Question: So I have QFormLayout that manages my QLabel-QLineEdit pairs just fine.
Problem is, that I need to achive something like this:

Horizontal border/tittle isn't a problem, but "Street"-"Apartment"/"Post code"-"City" pairs are.
So my question is:
If it's not possible with QFormLayout, do you have any suggestion about achivining the same with other layout (QGridLayout, I guess)?
Keep in mind, that labels can have different size proportions after translated to other languages.
Thanks in advance!
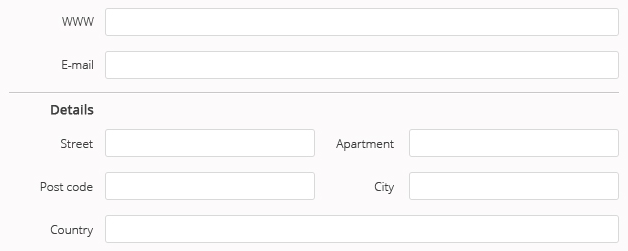
Answer: Thanks for all the response!
I've ended up adding QLabel as label and QHBoxLayout with QLineEdit, QLabel and QLineEdit as field to QFormLayout.
Something like:
'''
QLabel firstLabel, secondLabel;
QLineEdit fisrtEdit, secondEdit;
QHBoxLayout hBoxLayout;
hBoxLayout.addWidget(firstEdit);
hBoxLayout.addWidget(secondLabel);
hBoxLayout.addWidget(secondEdit);
QWidget container;
container.setLayout(hBoxLayout);
myFormLayout.addRow(firstLabel, container);
'''
do the trick!
Also, if you're planing to add more than one row like this, I'll need to set all 'secondLabel's to one fixed width. I did this by iterating over all 'secondLabel's twice: first time for finding maximux width and second for setting this width to all of them.
A bit hacky, but I couldn't find a better way so far. Solution with QGridLayout would be even more complicated, on my opinion.